Question: I am teaching myself some R and starting from the very beginning. Currently working on how to build tibbles, as I read that they are "modernized" versions of data frames. I am trying to build a tibble which will operate on a vector, but am confused on the result. This is the code that I am using:

As I understand from my reading, the mean, median, and sd would be calculated for the vector in the first argument, c(1,2,3). But that is so, for example, the mean of that vector should be 2, but that is not the result that I am getting. For the mean I get 1, for the median I get 2, and for the sd I get 3. I'm almost sure that I'm typing in the right code, but I have misunderstood how that code is supposed to be run. Is tibble() calculating the mean of 1, the median of 2, and the sd of 3? That also does not make sense to me. I am looking for some clarification on how to read this very basic piece of code. Thank you!
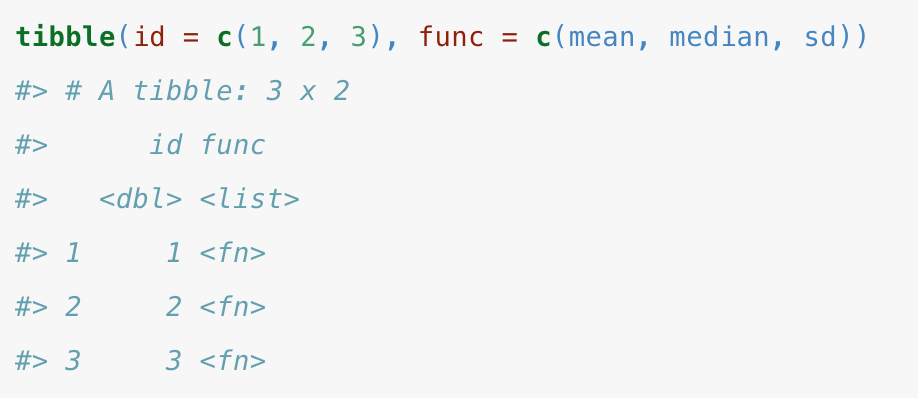
Answer: The OP created a function column instead of applying the function, it would be
'''
tibble(id = 1:3, output = c(mean(id), median(id), sd(id)))
# A tibble: 3 x 2
# id output
# <int> <dbl>
#1 1 2
#2 2 2
#3 3 1
'''
instead of
'''
tibble(id = 1:3, func = c(mean, median, sd))
'''